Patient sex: F
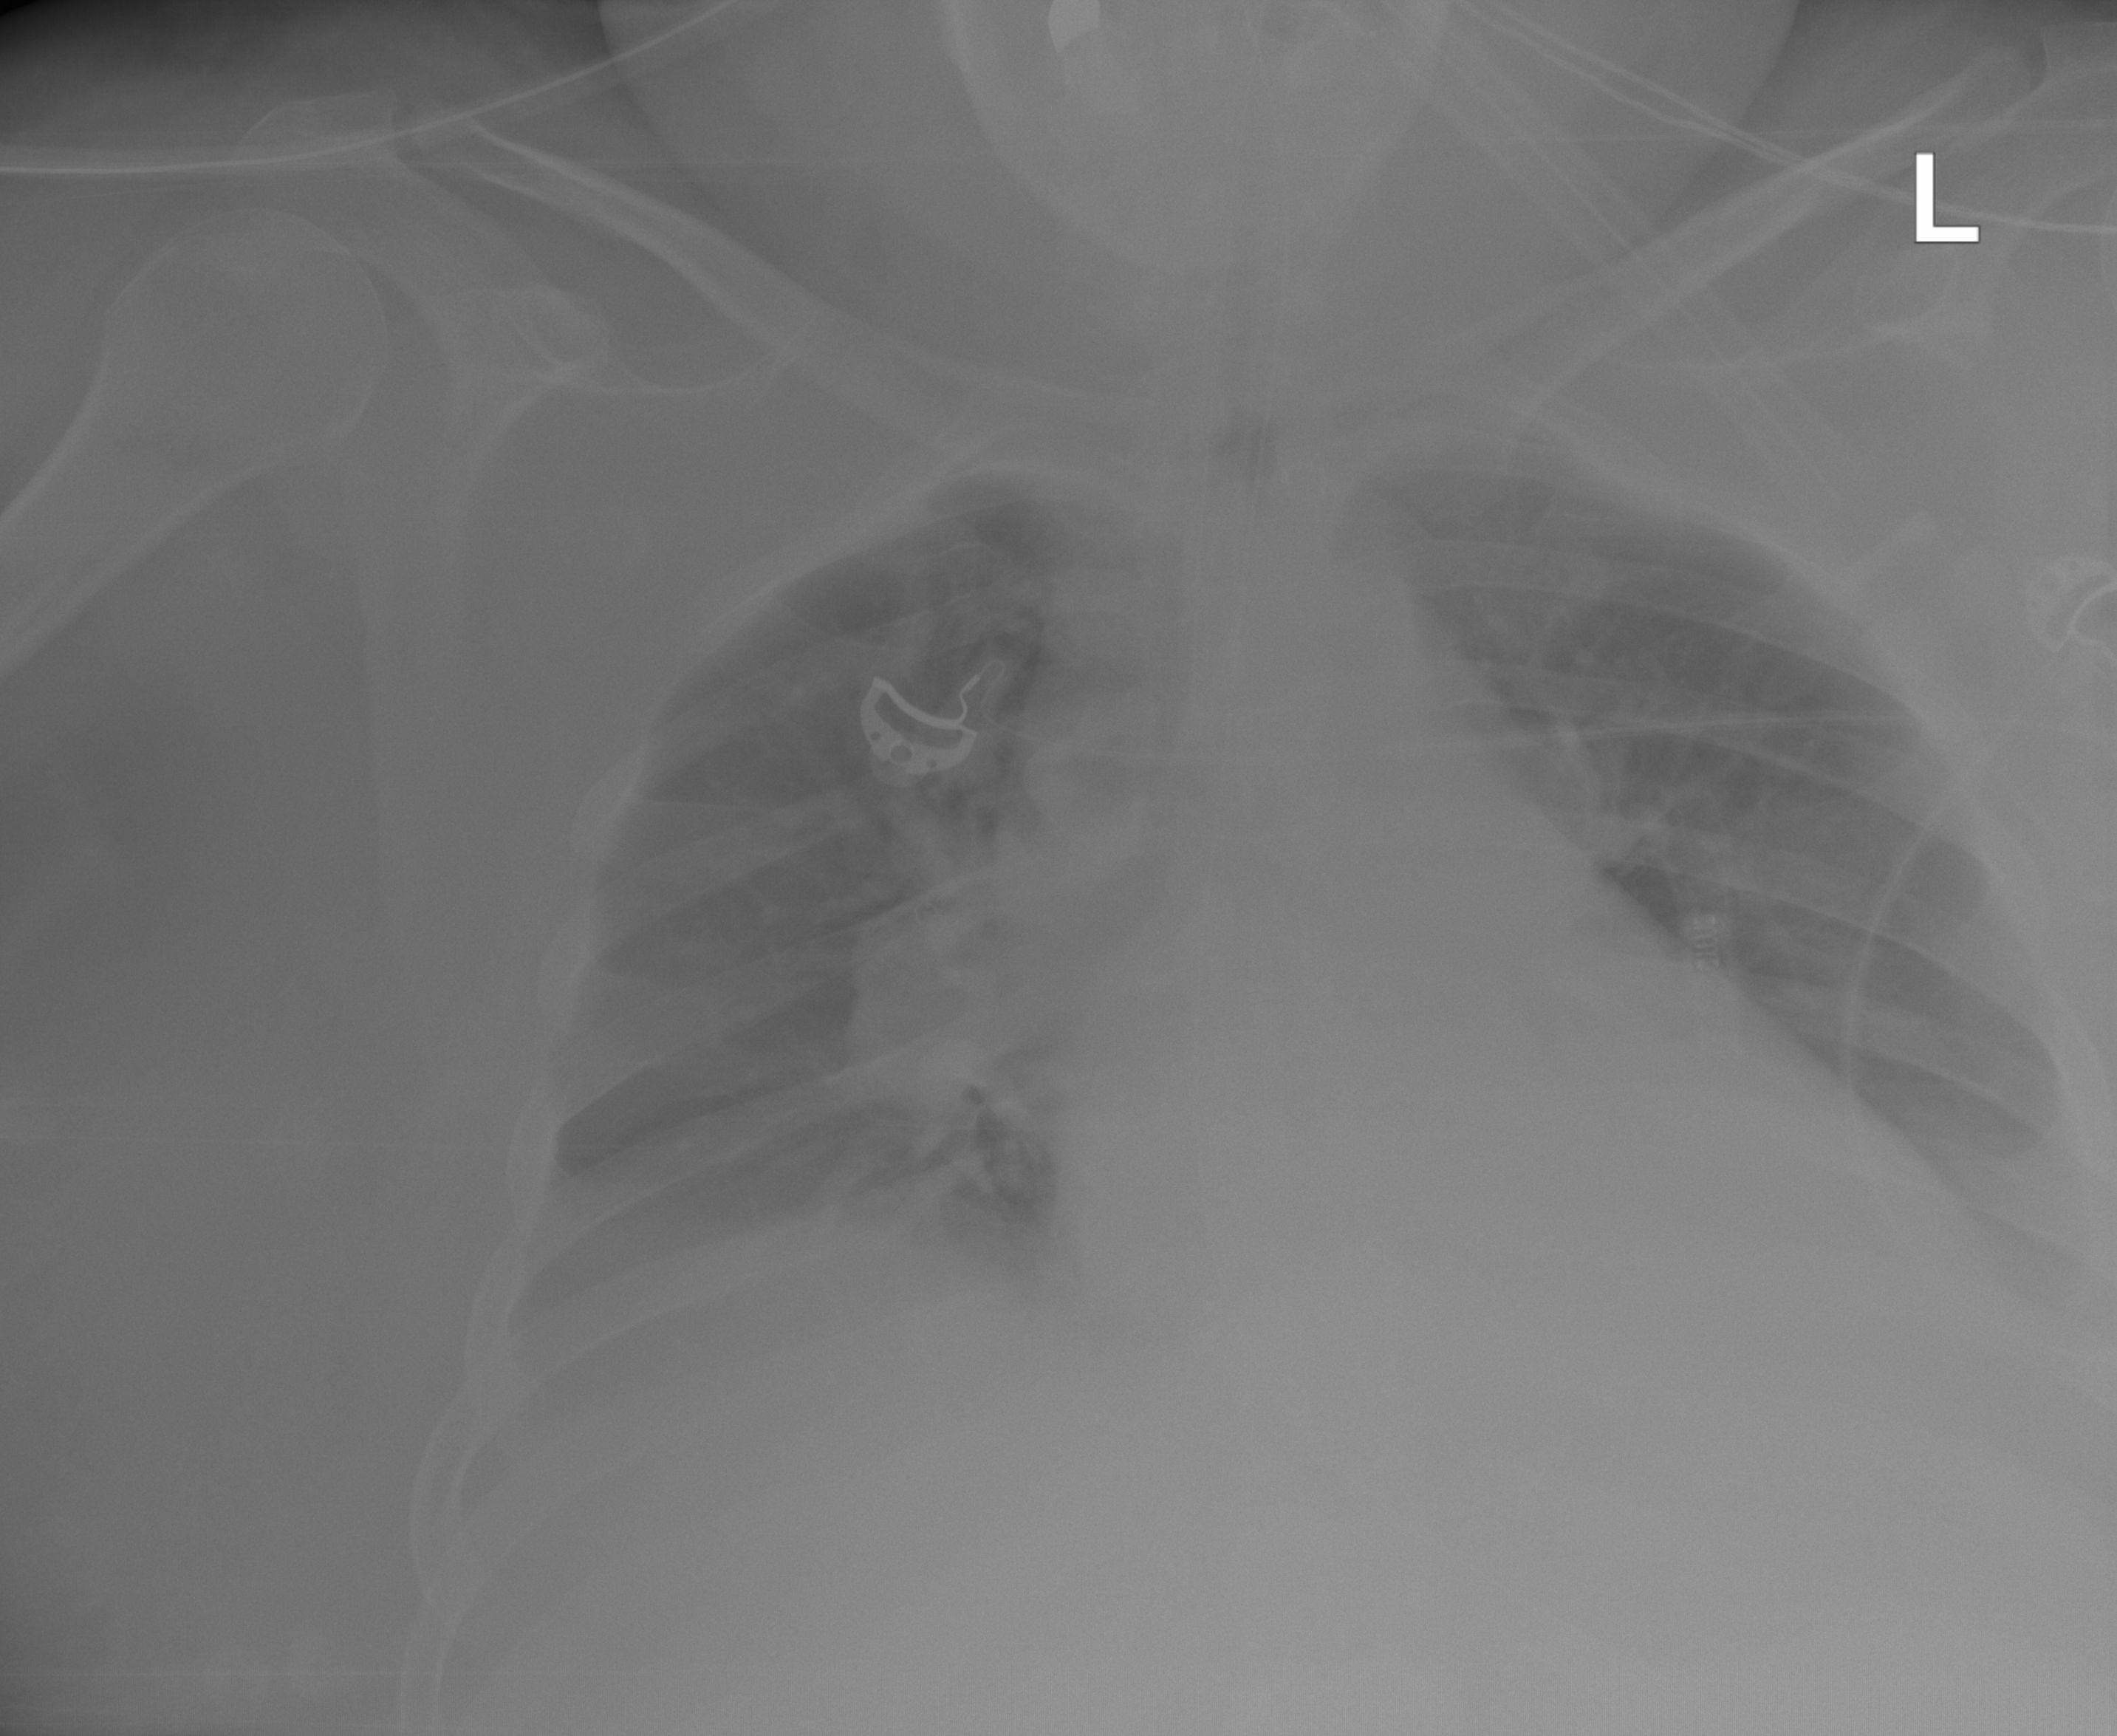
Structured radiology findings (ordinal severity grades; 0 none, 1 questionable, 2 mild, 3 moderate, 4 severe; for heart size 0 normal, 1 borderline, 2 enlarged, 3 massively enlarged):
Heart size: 2
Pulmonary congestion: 0
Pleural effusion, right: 2
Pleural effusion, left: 2
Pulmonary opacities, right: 0
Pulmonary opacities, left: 0
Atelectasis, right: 2
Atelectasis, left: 2